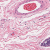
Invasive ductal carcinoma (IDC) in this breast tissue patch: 0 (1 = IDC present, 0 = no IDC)